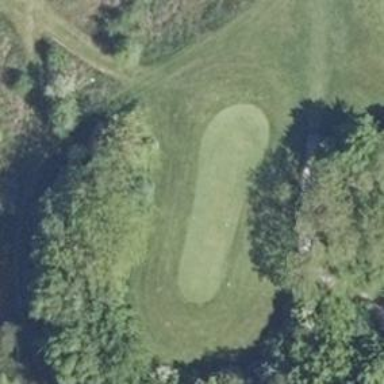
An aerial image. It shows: Golf tee.